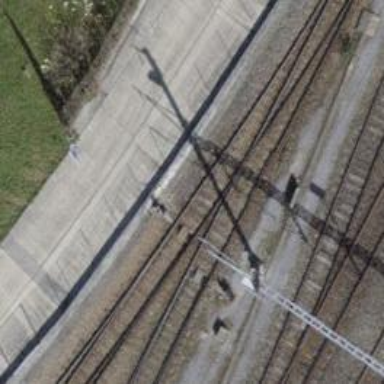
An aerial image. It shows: Railway switch.